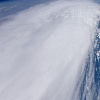
Label: cloud